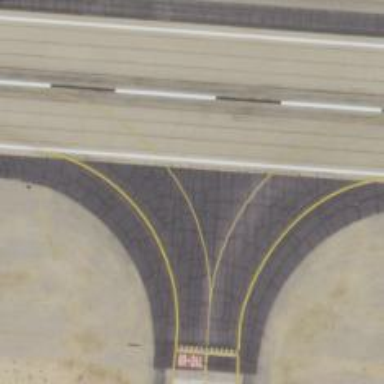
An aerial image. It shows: View of taxiway at the airport.